Question: In an SIR infection simulation, a person can either be susceptible to (S), infected by (I) or recovered from (R) a disease. From time 't' to 't+1', the infection status of person 'i' from population 'P' might develop as follows (left-hand table):

()
Now, I also want to people by their status like in the right-hand table, much like an Excel PivotTable. I will need updated groupings after each time period in the simulation, and ideally each 'grouping array' is sorted (lists people in ascending order by index 'i').
As such, how can I recalculate/update these 3 grouping arrays in the fastest manner at each time period? (I have considered using atomic operations, but have been advised to avoid atomic operations as much as possible due to being slow.)
The simulation will be implemented in CUDA C, with each thread mapping onto each person within population 'P'.
Many thanks.
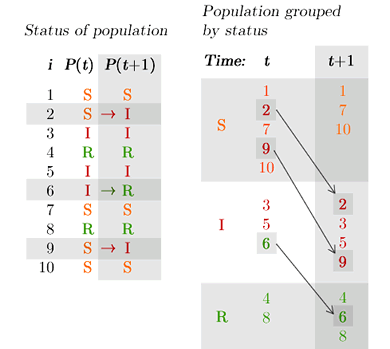
Answer: '''
__global__
static void find_groups(int *locs, int *sorted, int num)
{
int bid = blockIdx.y * gridDim.x + blockIdx.x;
int tid = bid * blockDim.x + threadIdx.x;
if (tid < num) {
int curr = sorted[tid];
if (tid == 0 || curr != sorted[tid - 1]) locs[curr] = tid;
}
}
int main()
{
int h_P0[N] = {0, 0, 1, 2, 1, 1, 0, 2, 0, 0};
int h_P1[N] = {0, 1, 1, 2, 1, 2, 0, 2, 1, 0};
thrust::host_vector<int> th_P0(h_P0, h_P0 + N);
thrust::host_vector<int> th_P1(h_P1, h_P1 + N);
thrust::device_vector<int> td_P0 = th_P0;
thrust::device_vector<int> td_P1 = th_P1;
thrust::device_vector<int> td_S0(N);
thrust::device_vector<int> td_S1(N);
thrust::sequence(td_S0.begin(), td_S0.end());
thrust::sequence(td_S1.begin(), td_S1.end());
thrust::stable_sort_by_key(td_P0.begin(), td_P0.end(), td_S0.begin());
thrust::stable_sort_by_key(td_P1.begin(), td_P1.end(), td_S1.begin());
thrust::device_vector<int> td_l0(3, -1); // Changed here
thrust::device_vector<int> td_l1(3, -1); // And here
int threads = 256;
int blocks_x = (N + 256) / 256;
int blocks_y = (blocks_x + 65535) / 65535;
dim3 blocks(blocks_x, blocks_y);
int *d_l0 = thrust::raw_pointer_cast(td_l0.data());
int *d_l1 = thrust::raw_pointer_cast(td_l1.data());
int *d_P0 = thrust::raw_pointer_cast(td_P0.data());
int *d_P1 = thrust::raw_pointer_cast(td_P1.data());
find_groups<<<blocks, threads>>>(d_l0, d_P0, N);
find_groups<<<blocks, threads>>>(d_l1, d_P1, N);
return 0;
}
'''
The algorithm can be explained in simple steps.
- - -
Now pass P0 and P1 to find_groups kernel. Since you know there are only 3 groups, the thread where the group number changes from n-1 to n writes to global memory. thread 0 will always write 0, because that is the beginning of first group for all vectors.
I tried printing them out. This is what I get. Please keep in mind everything is 0 indexed.
'''
Sorted
t t+1
0 0
1 6
6 9
8 1
9 2
2 4
4 8
5 3
3 5
7 7
Ranges
Groups t t + 1
S [0-4] [0-2]
I [5-7] [3-6]
R [8-9] [7-9]
'''
If you need access to the full code (including the code for printing), visit <URL>.
I am not sure if this is enough. But do let me know if I missed something here.
Changed code to handle where a class is missing. Initialize the relevant vectors with -1. So when you encounter a starting point of -1, it would mean the class doesn't show up in that iteration.